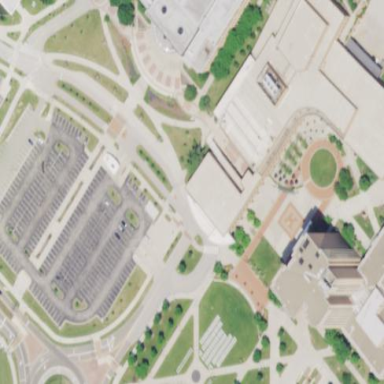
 with light gray flat roof and tan walls."